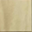
Piece: xx